Question: I am trying to program my app's view controller. It has buttons and textfields. I want to put my objects into another view (the one with color green background). The first Textfield should be at the very top of the green view.
I know how to make it center. But I need to put it starting at (0,0) of the green view.
Here's what I've done so far:
'''
// add UI View For TextFields and Login Button
UIView *utc = [[UIView alloc] init];
utc.backgroundColor = [UIColor greenColor];
utc.frame = CGRectMake(0, 0, screenWidth * 0.95, 170);
utc.center = CGPointMake(screenWidth * 0.50, screenHeight * 0.68);
[self.view addSubview:utc];
// add textfield1
UITextField *emailTextField = [[UITextField alloc] initWithFrame:CGRectMake(0, 0, utc.frame.size.width, miniButtonWidth.height)];
emailTextField.center = CGPointMake(utc.frame.size.width * 0.5, utc.frame.size.height * 0.01);
emailTextField.borderStyle = UITextBorderStyleNone;
emailTextField.background = [UIImage imageNamed:@"textfieldLogIn.png"];
emailTextField.placeholder = @"Email Address";
emailTextField.backgroundColor = [UIColor clearColor];
[utc addSubview:emailTextField];
'''
I'm using the same way (configuring the frame and center) of the views in my other Viewcontroller, and the design looks perfectly nice, just in this case, I can't put the textfield at the very top. I'm new in iOS.

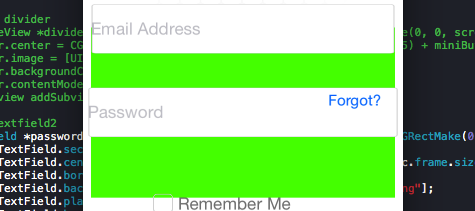
Answer: If you want 'emailTextField' at the top left, but still centered, than just initialize it with those values and don't edit the center.
'''
UITextField *emailTextField = [[UITextField alloc] initWithFrame:CGRectMake(0, 0, utc.frame.size.width, miniButtonWidth.height)];
'''
'emailTextField' will be at the top left and you won't have to center it because it is already the width of the 'utc'.